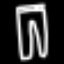
Label: pants